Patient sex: M
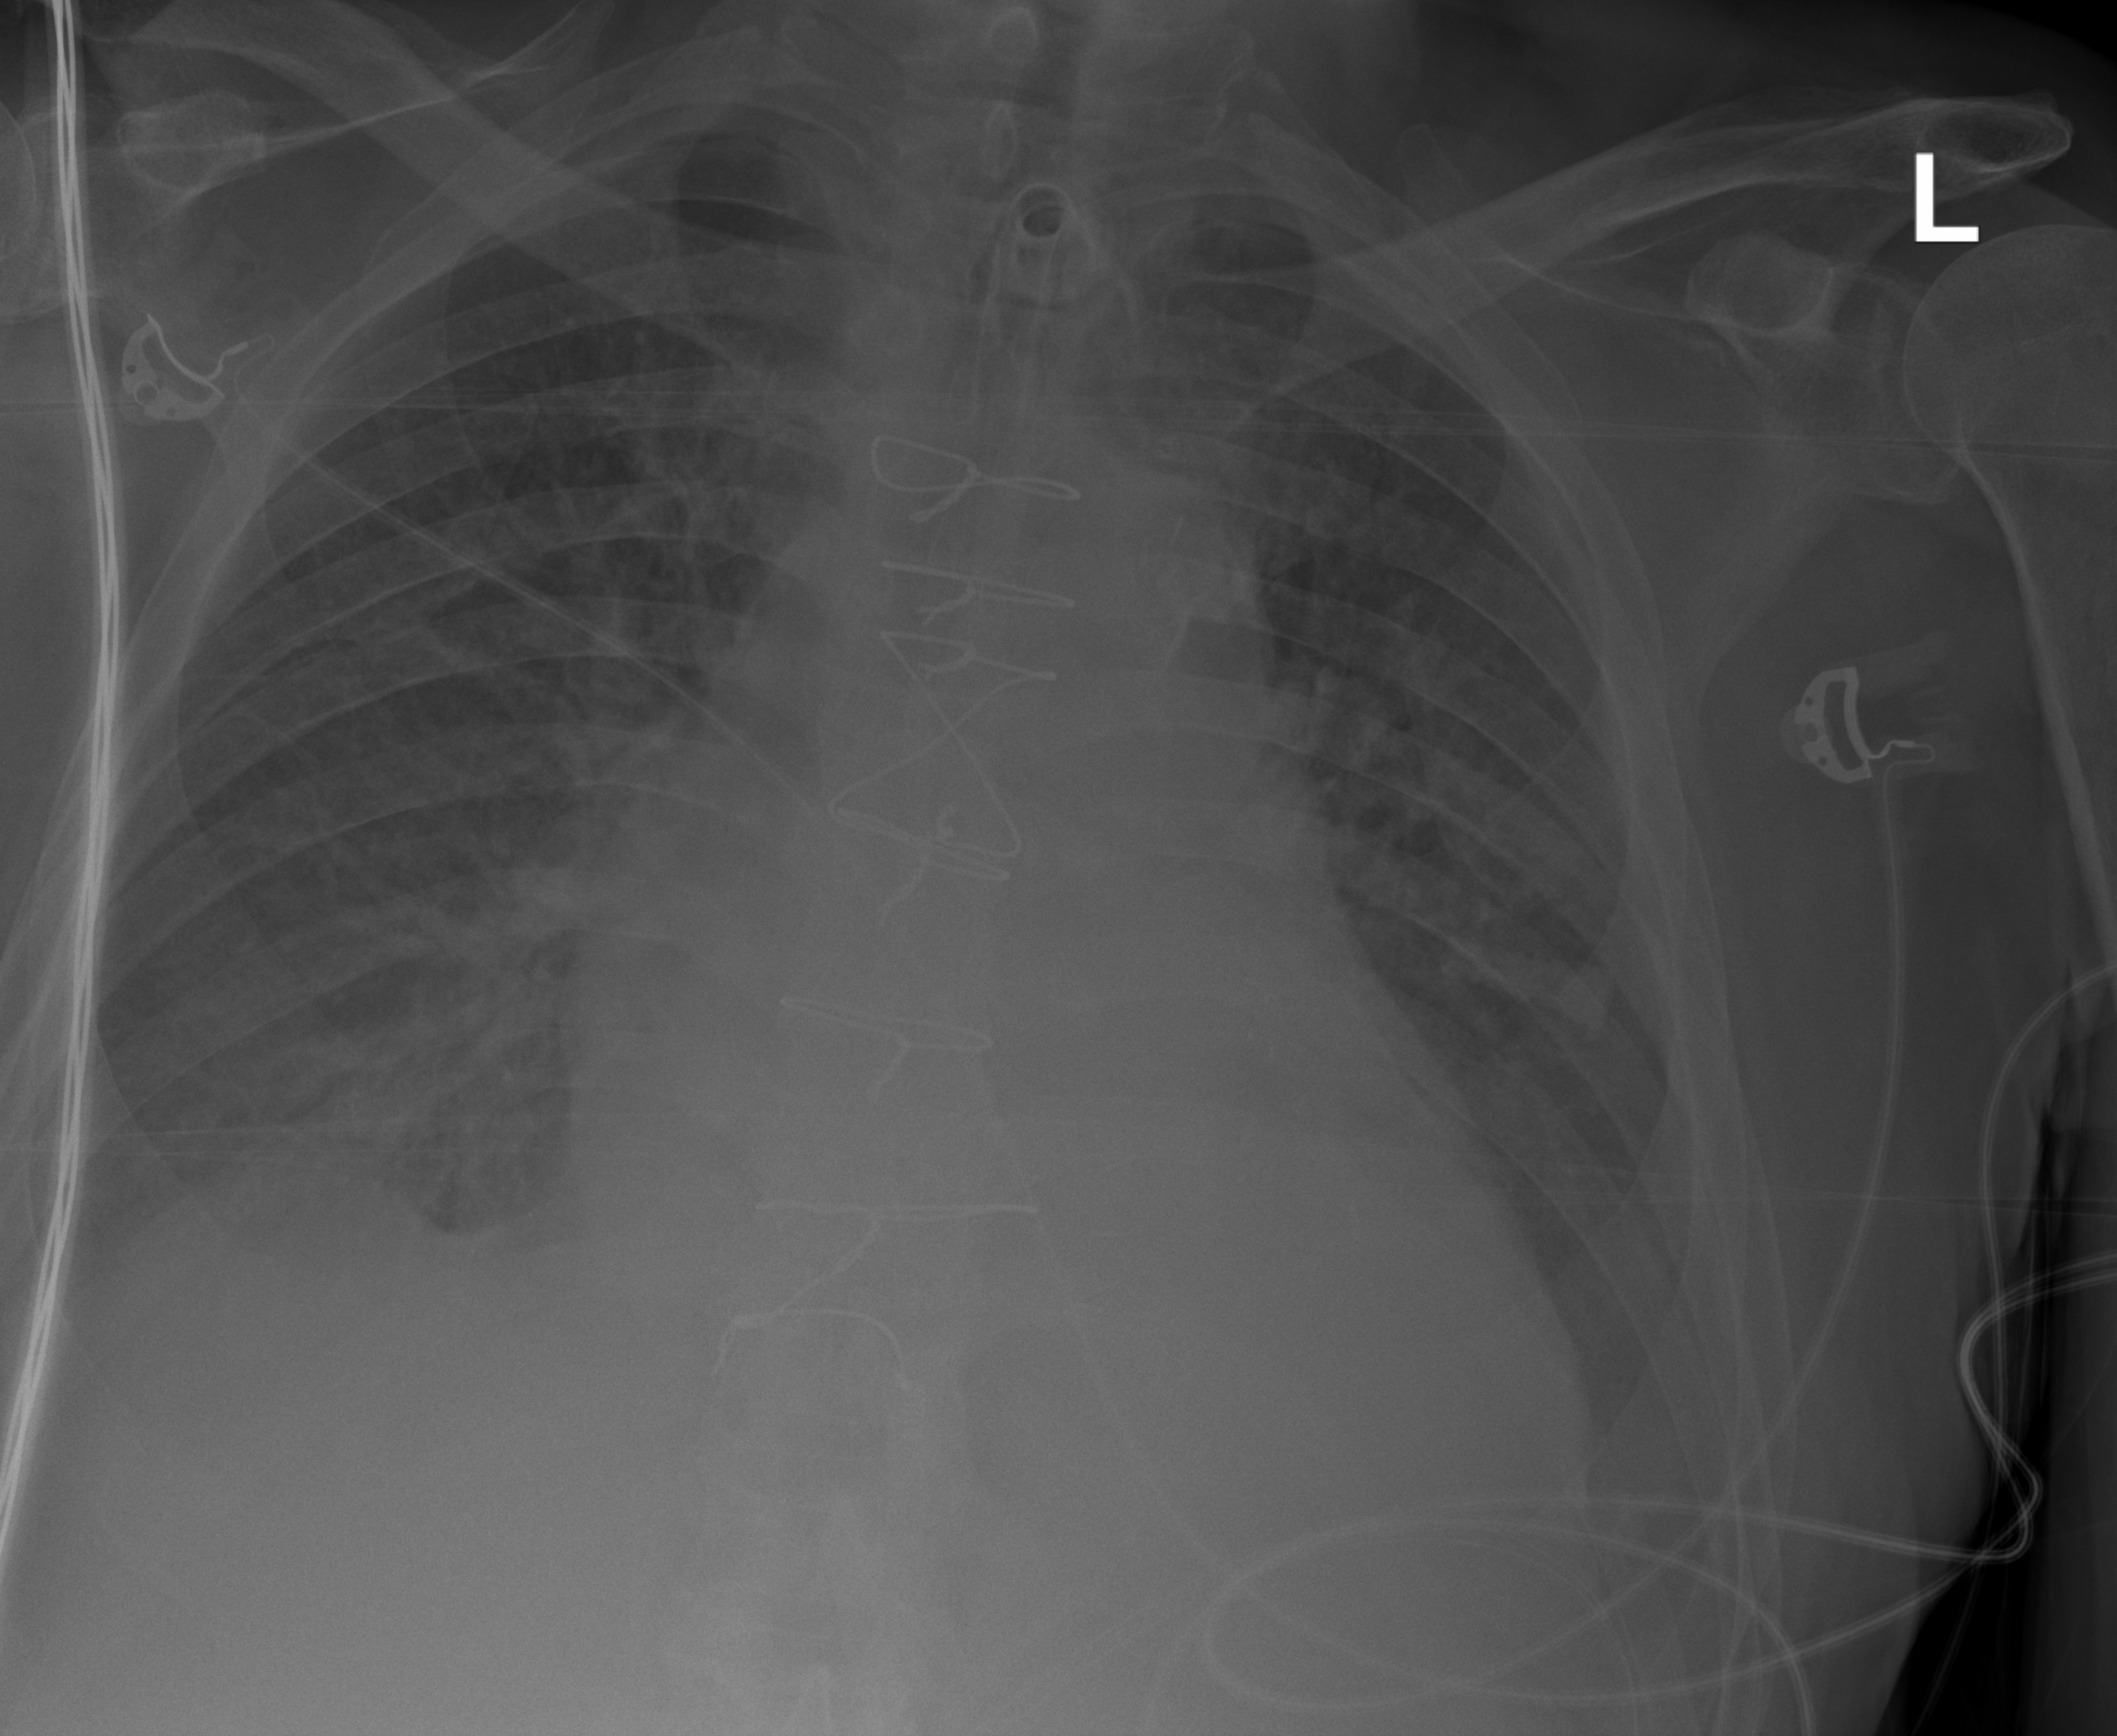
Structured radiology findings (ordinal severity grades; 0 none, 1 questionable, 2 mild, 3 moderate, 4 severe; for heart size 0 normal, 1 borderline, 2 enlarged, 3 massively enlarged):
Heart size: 2
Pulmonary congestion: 2
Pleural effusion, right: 2
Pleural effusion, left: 2
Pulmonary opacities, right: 2
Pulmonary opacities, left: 2
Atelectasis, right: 3
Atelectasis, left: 3